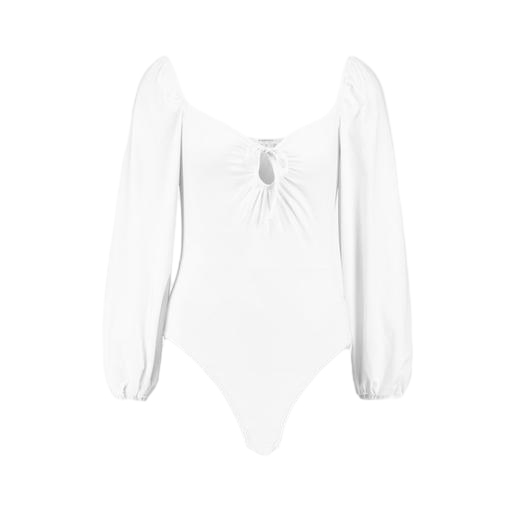
white body suit, white open-back jersey top, white ann long-sleeved top, white background